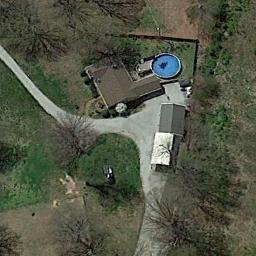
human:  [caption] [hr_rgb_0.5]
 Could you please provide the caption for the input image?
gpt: There are many trees beside the sparse residential .

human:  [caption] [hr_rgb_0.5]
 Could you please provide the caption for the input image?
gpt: There are two houses in a sparse residential area, And a swimming pool and a trail .

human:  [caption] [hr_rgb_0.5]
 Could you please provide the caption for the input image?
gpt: The sparse residential is on the grass next to some trees .

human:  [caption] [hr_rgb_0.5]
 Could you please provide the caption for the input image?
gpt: The house beside a circular swimming pool sits on the lawn while tow smaller ones sit on the cement ground .

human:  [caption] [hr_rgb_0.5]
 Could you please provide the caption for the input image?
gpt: A sparse residential area with three buildings and many withered trees .